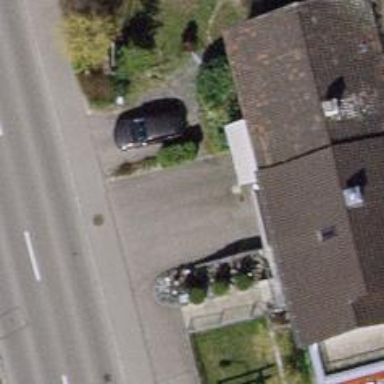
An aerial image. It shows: Semidetached house.